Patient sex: M
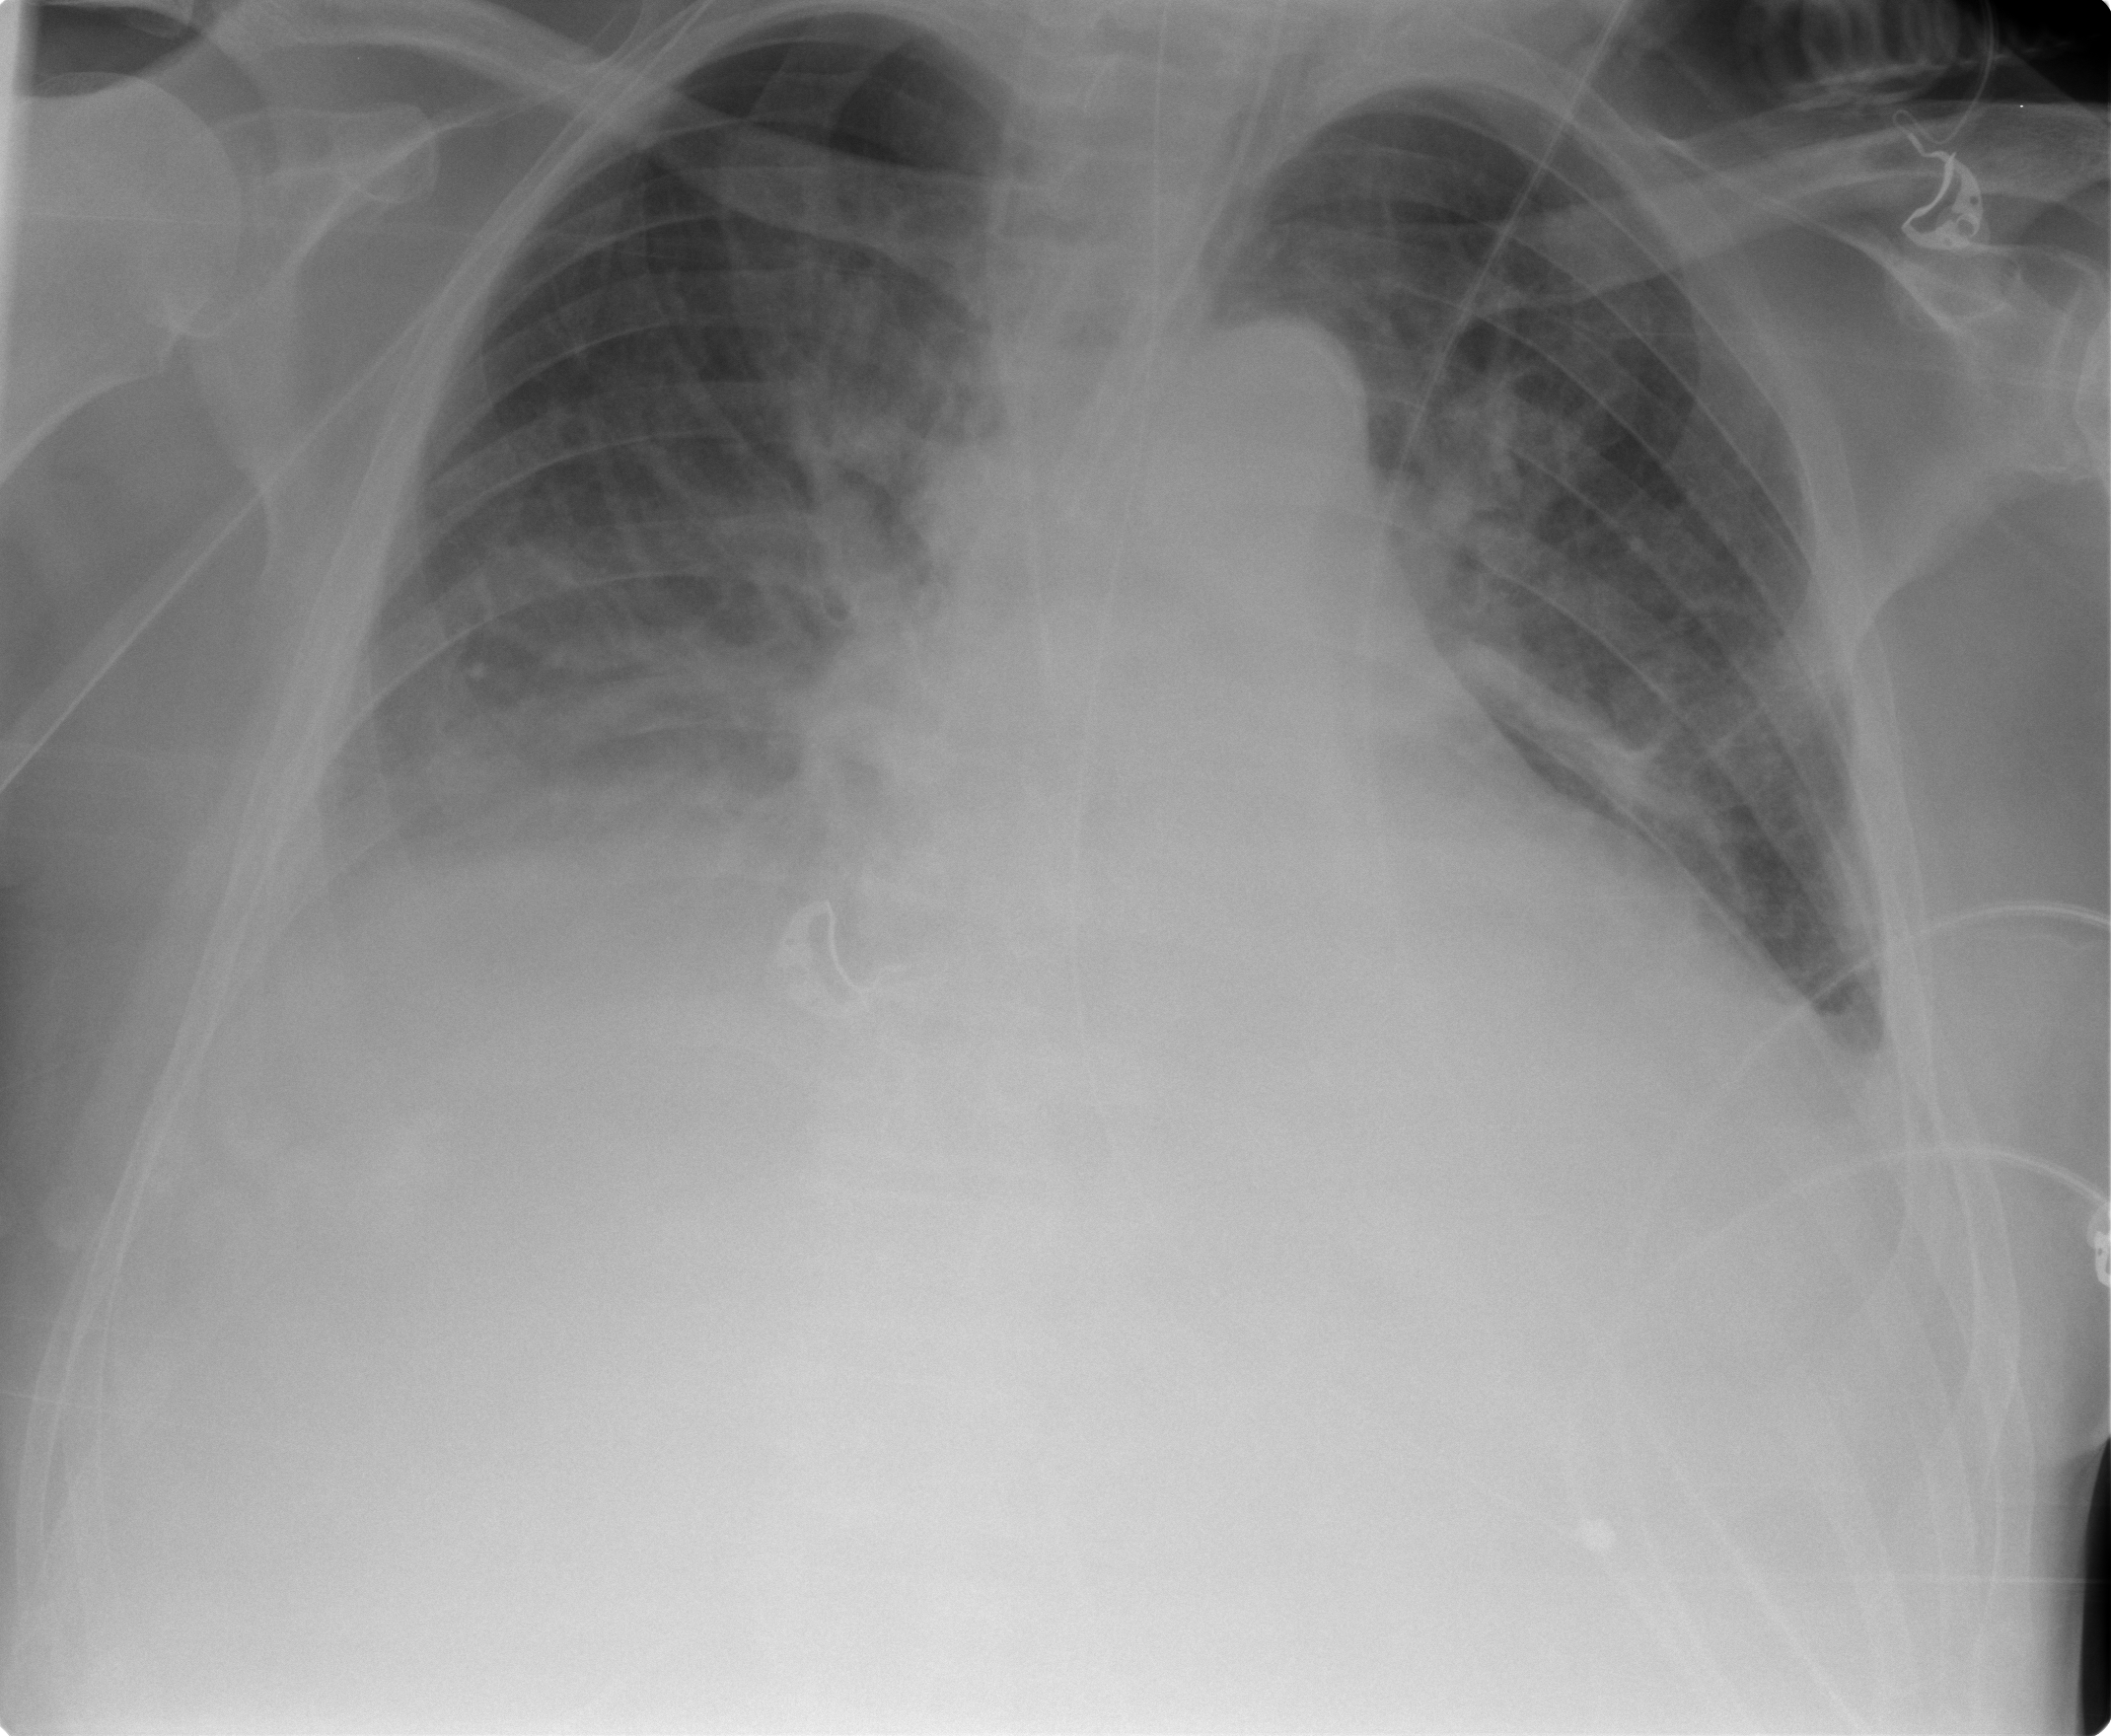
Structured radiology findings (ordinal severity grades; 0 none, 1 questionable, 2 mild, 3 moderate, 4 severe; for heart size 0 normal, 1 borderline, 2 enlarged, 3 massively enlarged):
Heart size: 2
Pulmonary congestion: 2
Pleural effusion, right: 2
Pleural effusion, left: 2
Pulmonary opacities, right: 1
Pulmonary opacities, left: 2
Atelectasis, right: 2
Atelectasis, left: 2